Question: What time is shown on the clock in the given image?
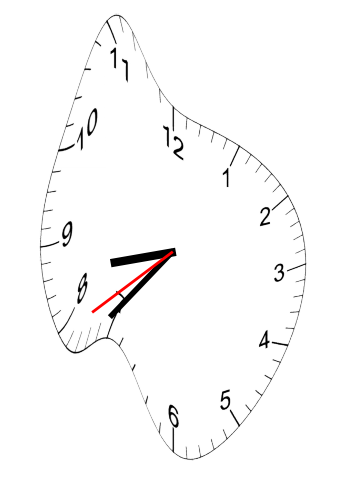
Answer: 08:36:39